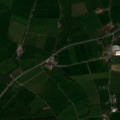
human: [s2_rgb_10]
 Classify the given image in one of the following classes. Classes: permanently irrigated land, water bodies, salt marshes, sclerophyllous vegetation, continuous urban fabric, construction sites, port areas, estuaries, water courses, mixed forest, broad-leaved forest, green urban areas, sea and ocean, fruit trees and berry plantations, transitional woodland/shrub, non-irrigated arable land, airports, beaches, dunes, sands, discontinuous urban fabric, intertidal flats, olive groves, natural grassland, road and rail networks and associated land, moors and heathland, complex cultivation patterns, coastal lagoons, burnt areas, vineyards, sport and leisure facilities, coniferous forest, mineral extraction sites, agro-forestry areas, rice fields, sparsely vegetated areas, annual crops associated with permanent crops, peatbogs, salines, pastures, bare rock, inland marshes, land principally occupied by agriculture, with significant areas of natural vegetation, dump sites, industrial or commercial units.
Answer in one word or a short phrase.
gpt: pastures